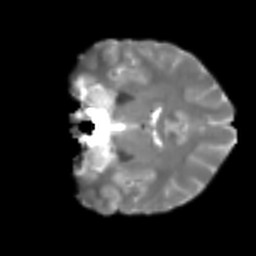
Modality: T2w
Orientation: coronal
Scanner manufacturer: siemens
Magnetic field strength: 3 T
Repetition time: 4 s
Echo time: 0.0594 s